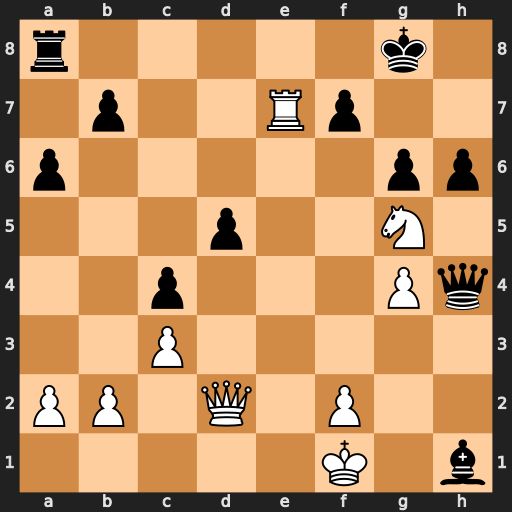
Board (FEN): r5k1/1p2Rp2/p5pp/3p2N1/2p3Pq/2P5/PP1Q1P2/5K1b
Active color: w
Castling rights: -
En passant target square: -
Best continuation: Qf4 Rf8 Rxf7 Qh3+ Nxh3